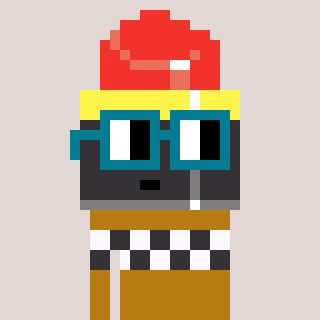
a pixel art character with square dark green glasses, a lipstick-shaped head and a gold-colored body on a warm background